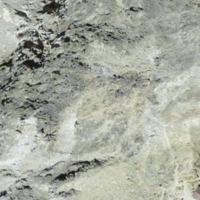
EUNIS habitat code: 48
Species observed at this site:
Saxifraga bryoides